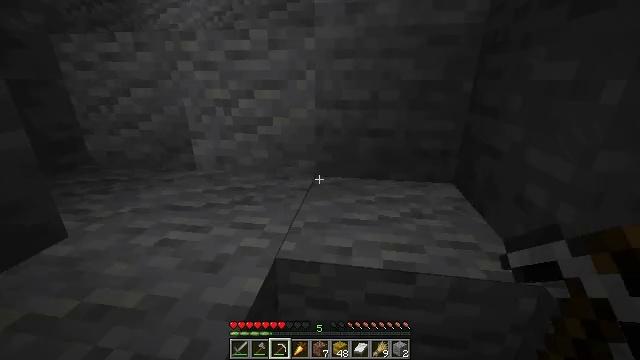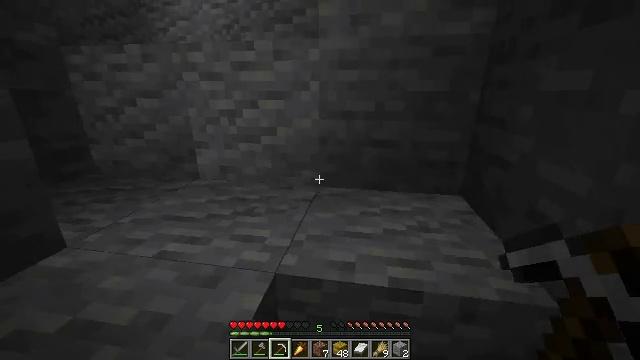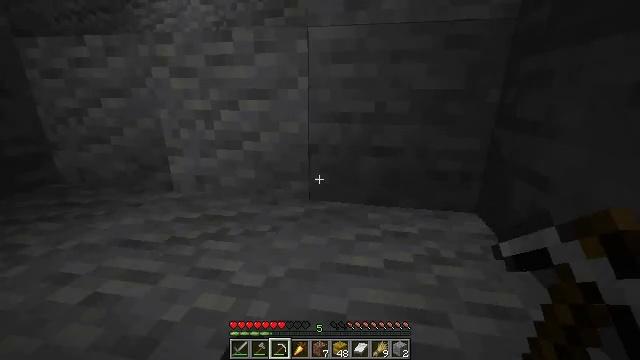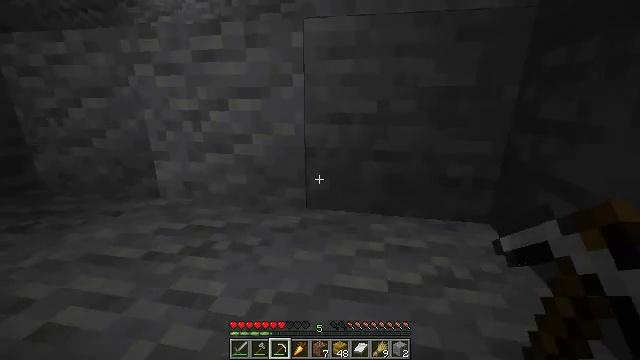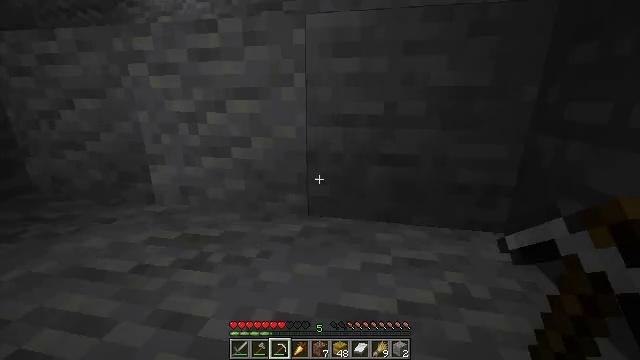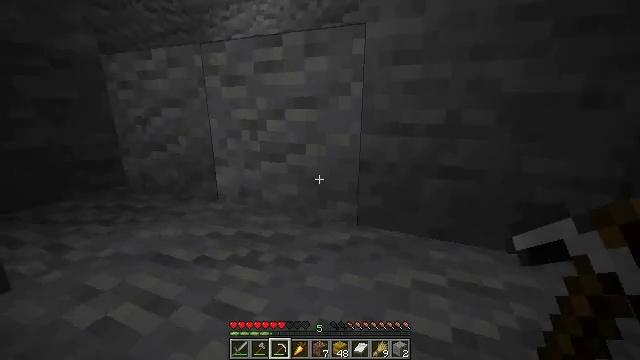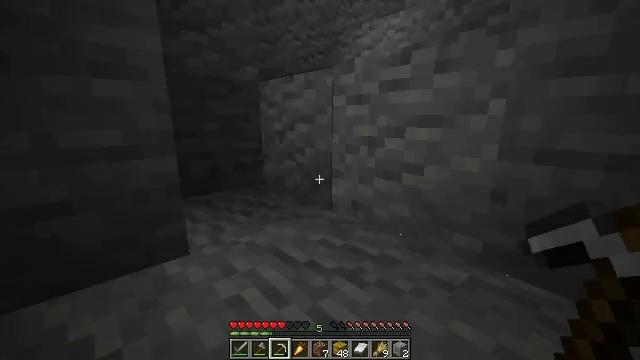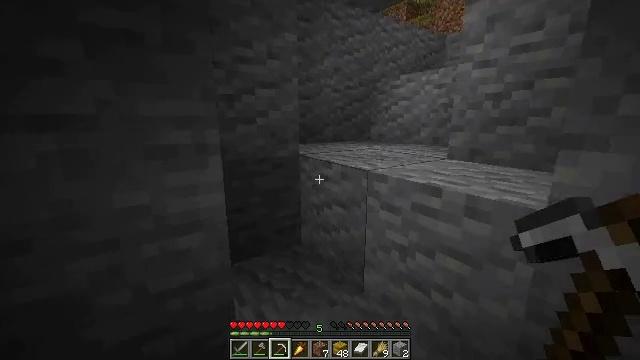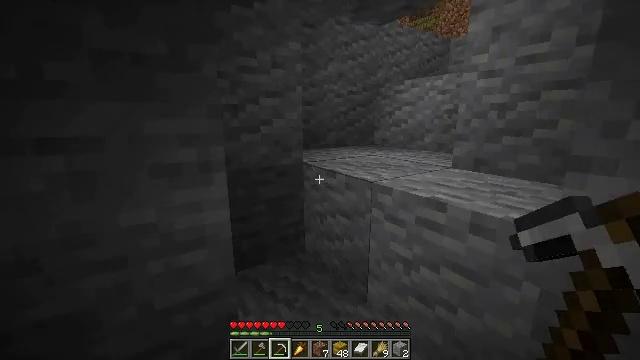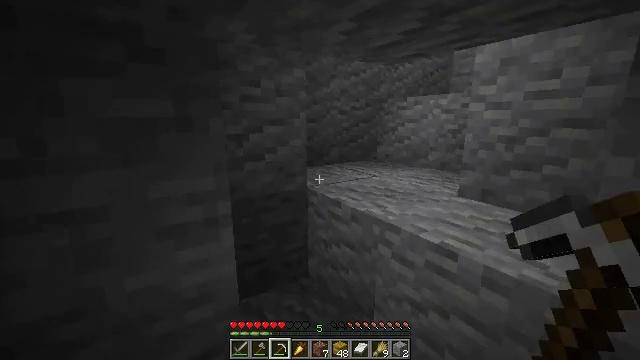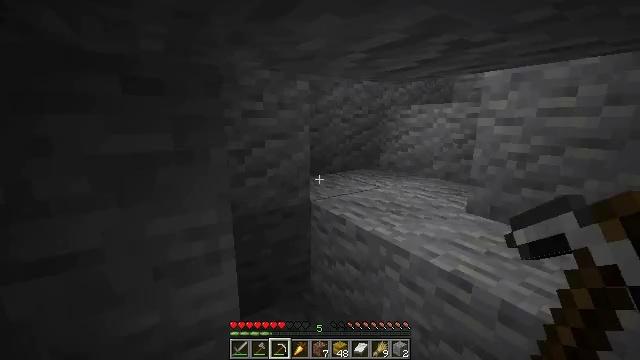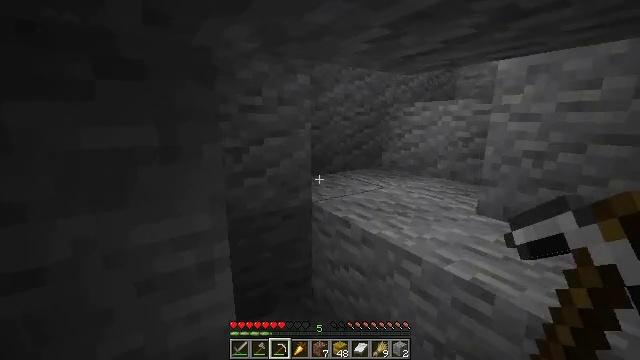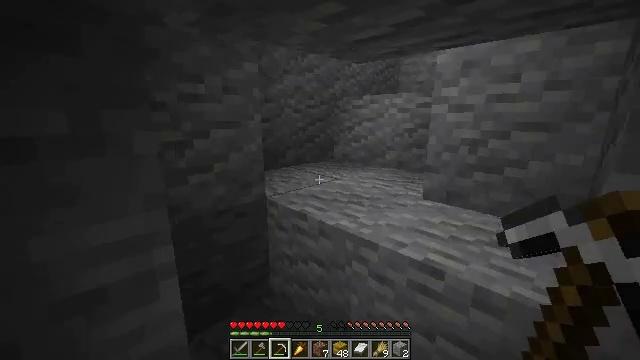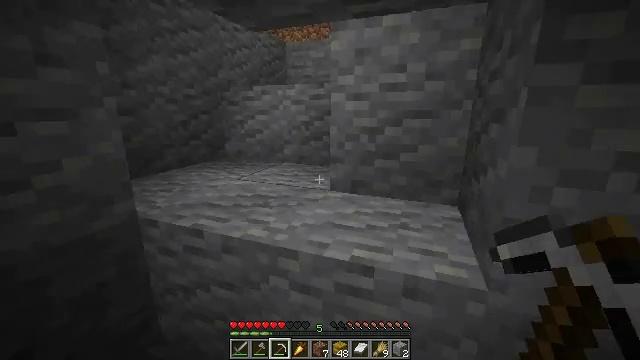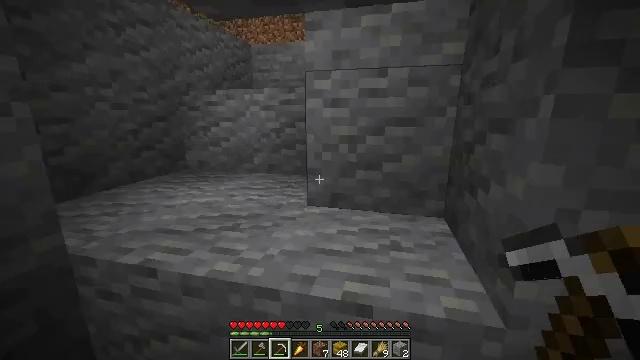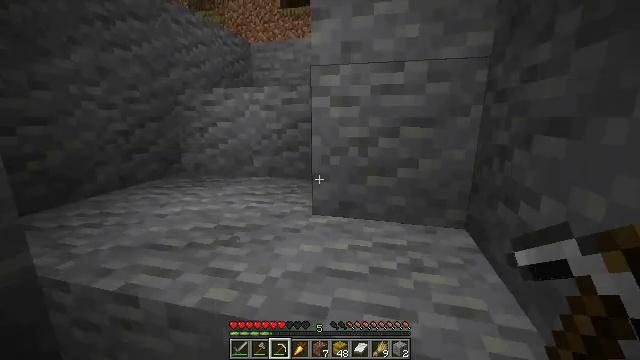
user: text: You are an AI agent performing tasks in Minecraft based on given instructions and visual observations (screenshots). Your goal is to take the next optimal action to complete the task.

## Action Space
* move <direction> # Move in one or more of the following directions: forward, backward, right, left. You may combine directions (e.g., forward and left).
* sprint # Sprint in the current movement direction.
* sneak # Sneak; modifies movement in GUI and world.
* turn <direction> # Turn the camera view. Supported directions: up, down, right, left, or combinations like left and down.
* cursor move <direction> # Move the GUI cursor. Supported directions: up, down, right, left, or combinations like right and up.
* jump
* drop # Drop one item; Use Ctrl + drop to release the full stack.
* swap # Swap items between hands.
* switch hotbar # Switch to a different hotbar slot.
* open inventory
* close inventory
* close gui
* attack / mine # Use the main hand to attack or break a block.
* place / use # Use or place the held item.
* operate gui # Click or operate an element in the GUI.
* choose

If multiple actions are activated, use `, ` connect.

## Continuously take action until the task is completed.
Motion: motion action
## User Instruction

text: Break the sugar cane.
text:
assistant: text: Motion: move forward, turn left and up
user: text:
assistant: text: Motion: move forward
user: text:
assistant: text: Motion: move forward
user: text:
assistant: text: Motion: move forward
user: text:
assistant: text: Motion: move forward, turn left and up
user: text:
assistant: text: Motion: move forward, turn left and up, jump
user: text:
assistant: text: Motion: move forward, turn left, jump
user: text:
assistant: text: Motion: move forward, jump
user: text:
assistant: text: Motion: move forward, jump
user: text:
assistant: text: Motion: move forward
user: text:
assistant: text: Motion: move forward
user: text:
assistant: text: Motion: move forward, turn right and down
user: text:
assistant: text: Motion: move forward, turn right
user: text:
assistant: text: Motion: move forward, turn right and up
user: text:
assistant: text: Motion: move forward
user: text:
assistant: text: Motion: move forward
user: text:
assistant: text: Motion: move forward, turn left
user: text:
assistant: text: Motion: move forward, turn left
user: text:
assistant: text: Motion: move forward and move left, turn left
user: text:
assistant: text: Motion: move forward and move left, turn left
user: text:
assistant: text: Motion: move forward and move left, jump
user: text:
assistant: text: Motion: move forward and move left, jump
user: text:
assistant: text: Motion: move forward and move left, jump
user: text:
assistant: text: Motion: move forward, turn right and up, jump
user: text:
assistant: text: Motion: move forward, turn right and up
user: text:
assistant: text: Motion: move forward, turn right and up
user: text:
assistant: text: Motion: move forward
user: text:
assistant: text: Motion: move forward
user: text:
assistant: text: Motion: move forward, turn right and up
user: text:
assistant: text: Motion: move forward, turn right